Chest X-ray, PA view. Patient: 80 years old, sex M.
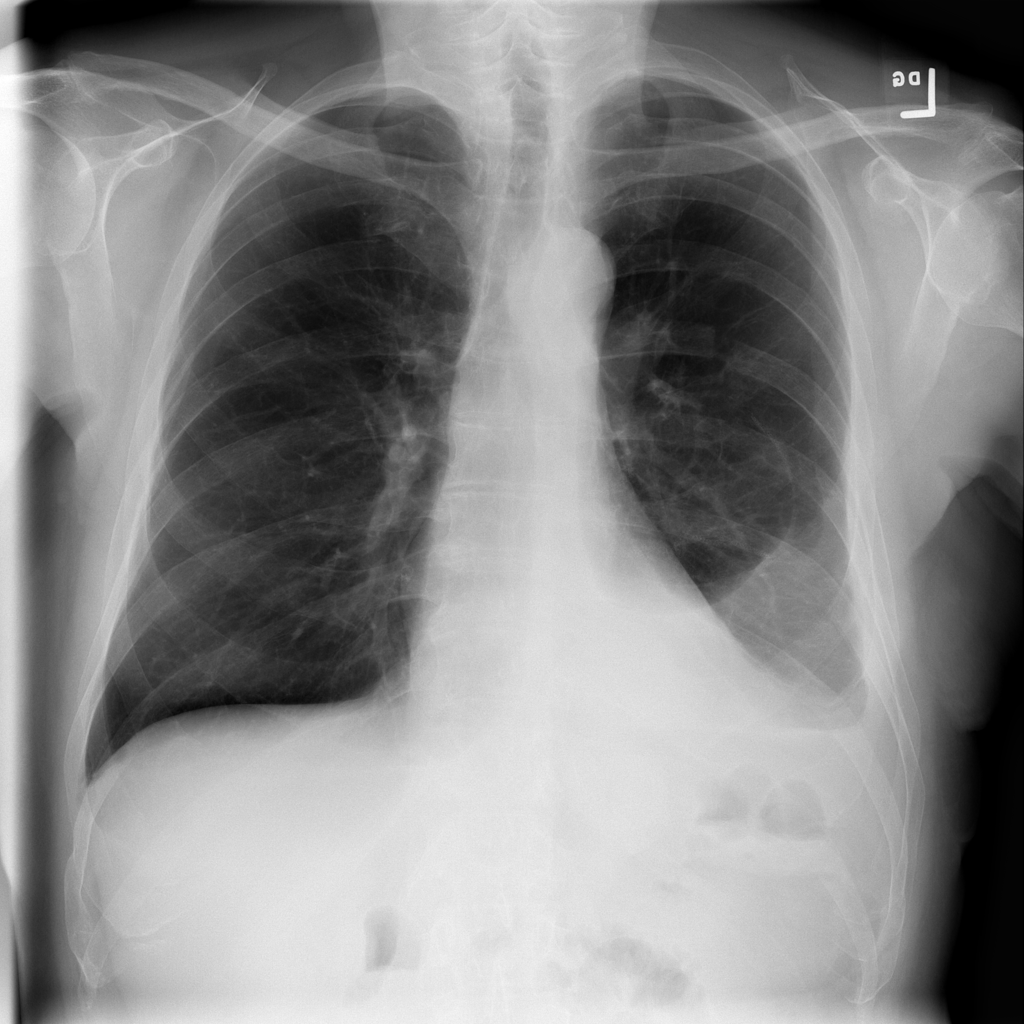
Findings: Atelectasis, Effusion